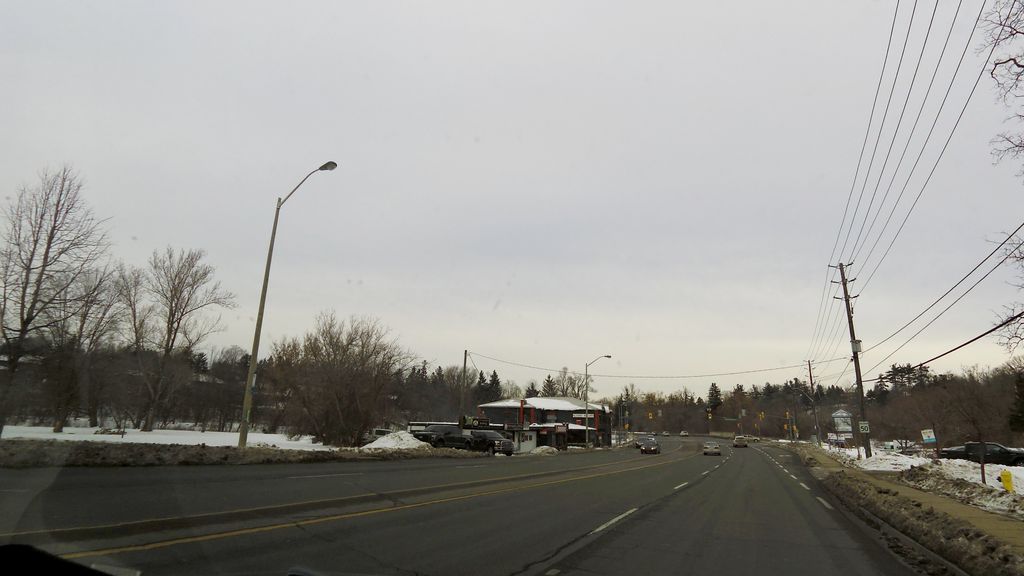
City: toronto